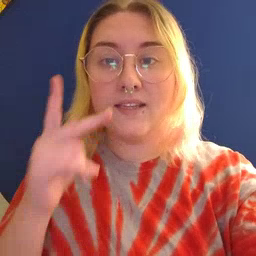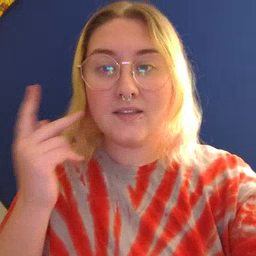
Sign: kitty